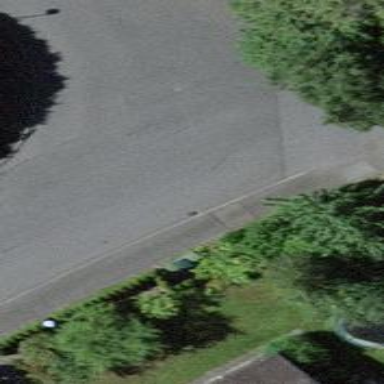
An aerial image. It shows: Residential road with separate sidewalks on both sides.